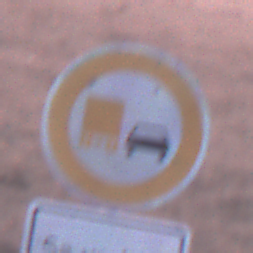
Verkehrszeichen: UeberholverbotKraftfahrzeuge
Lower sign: ZeitangabenMitBeschraenkungAufWochentage8
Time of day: SunriseSunset
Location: Outdoor (Nature)
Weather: Clear
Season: NotSpecified
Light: Natural